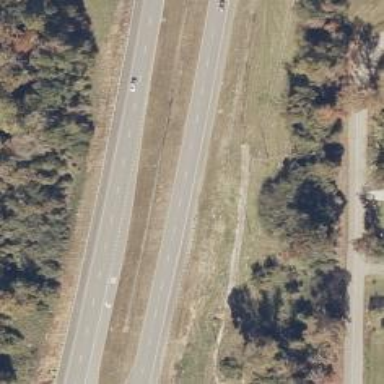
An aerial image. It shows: Asphalt road with dual carriageways at trunk level.